Field crop: maize
Growth stage: 2
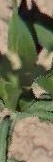
Species: maize